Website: macys
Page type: account-selection
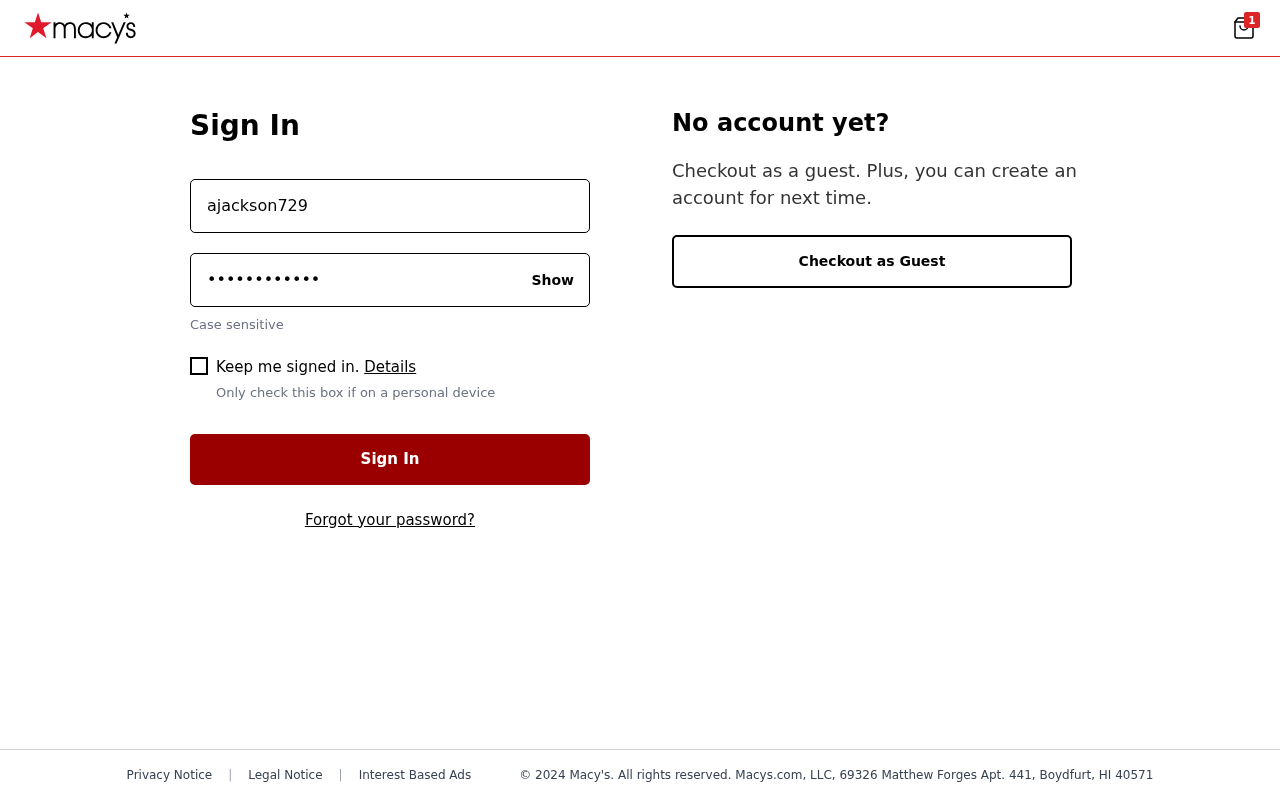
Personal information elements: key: PII_LOGIN_USERNAME
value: ajackson729
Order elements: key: ORDER_NUM_ITEMS
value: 1